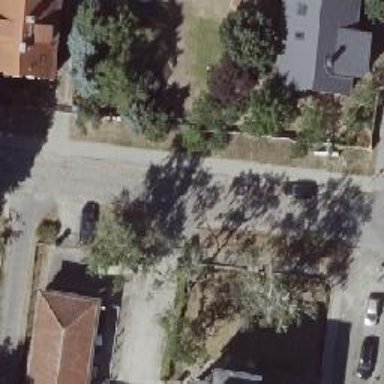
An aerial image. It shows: Driveway leading to service road.